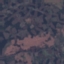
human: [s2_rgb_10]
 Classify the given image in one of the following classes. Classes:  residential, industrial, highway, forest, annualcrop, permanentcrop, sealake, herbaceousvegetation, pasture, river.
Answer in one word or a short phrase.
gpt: HerbaceousVegetation